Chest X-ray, PA view. Patient: 53 years old, sex M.
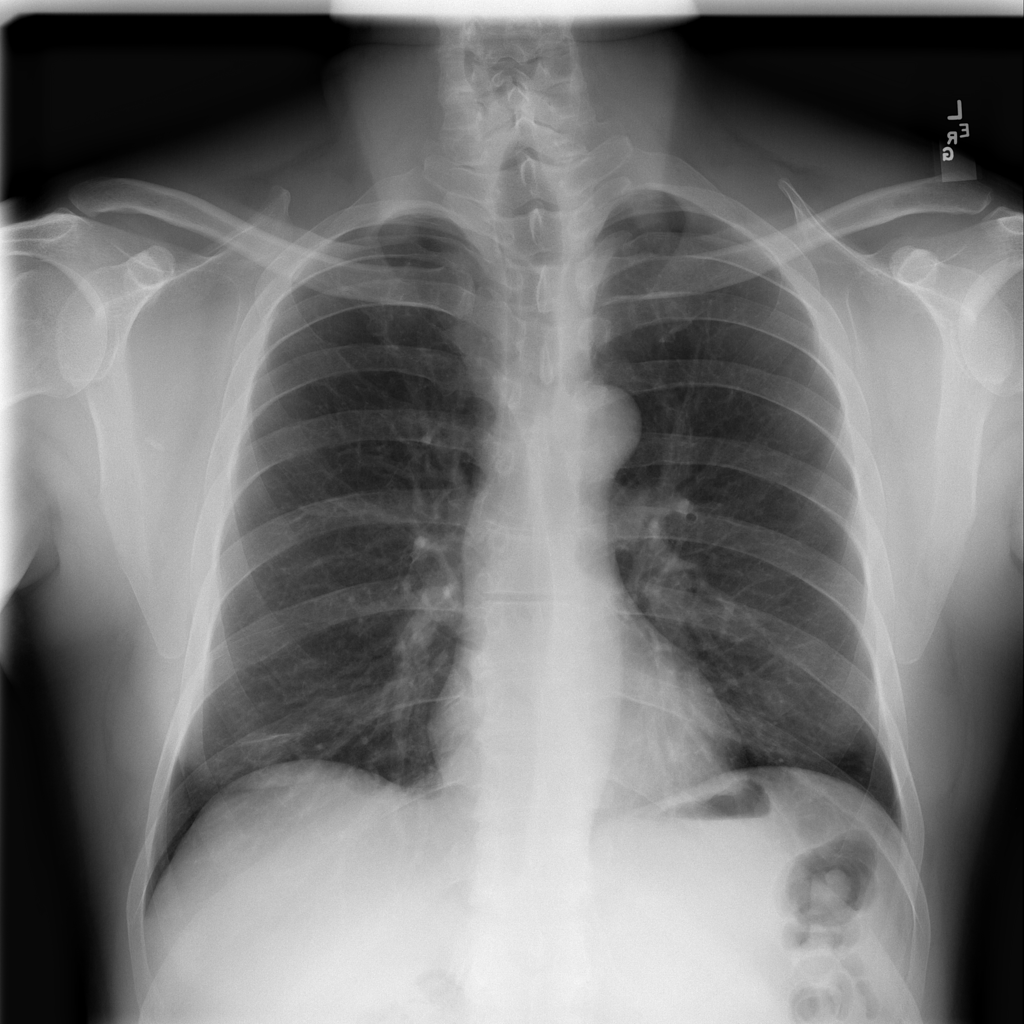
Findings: Atelectasis